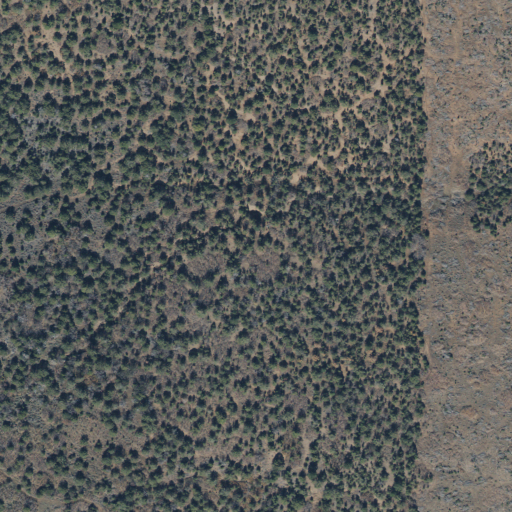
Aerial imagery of valley in Utah named Hans Pumpernickle Canyon containing evergreen forest, shrub, and mixed forest